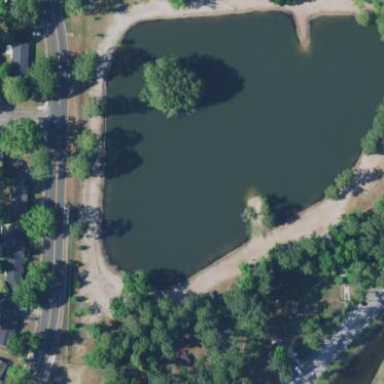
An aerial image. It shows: Park.